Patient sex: F
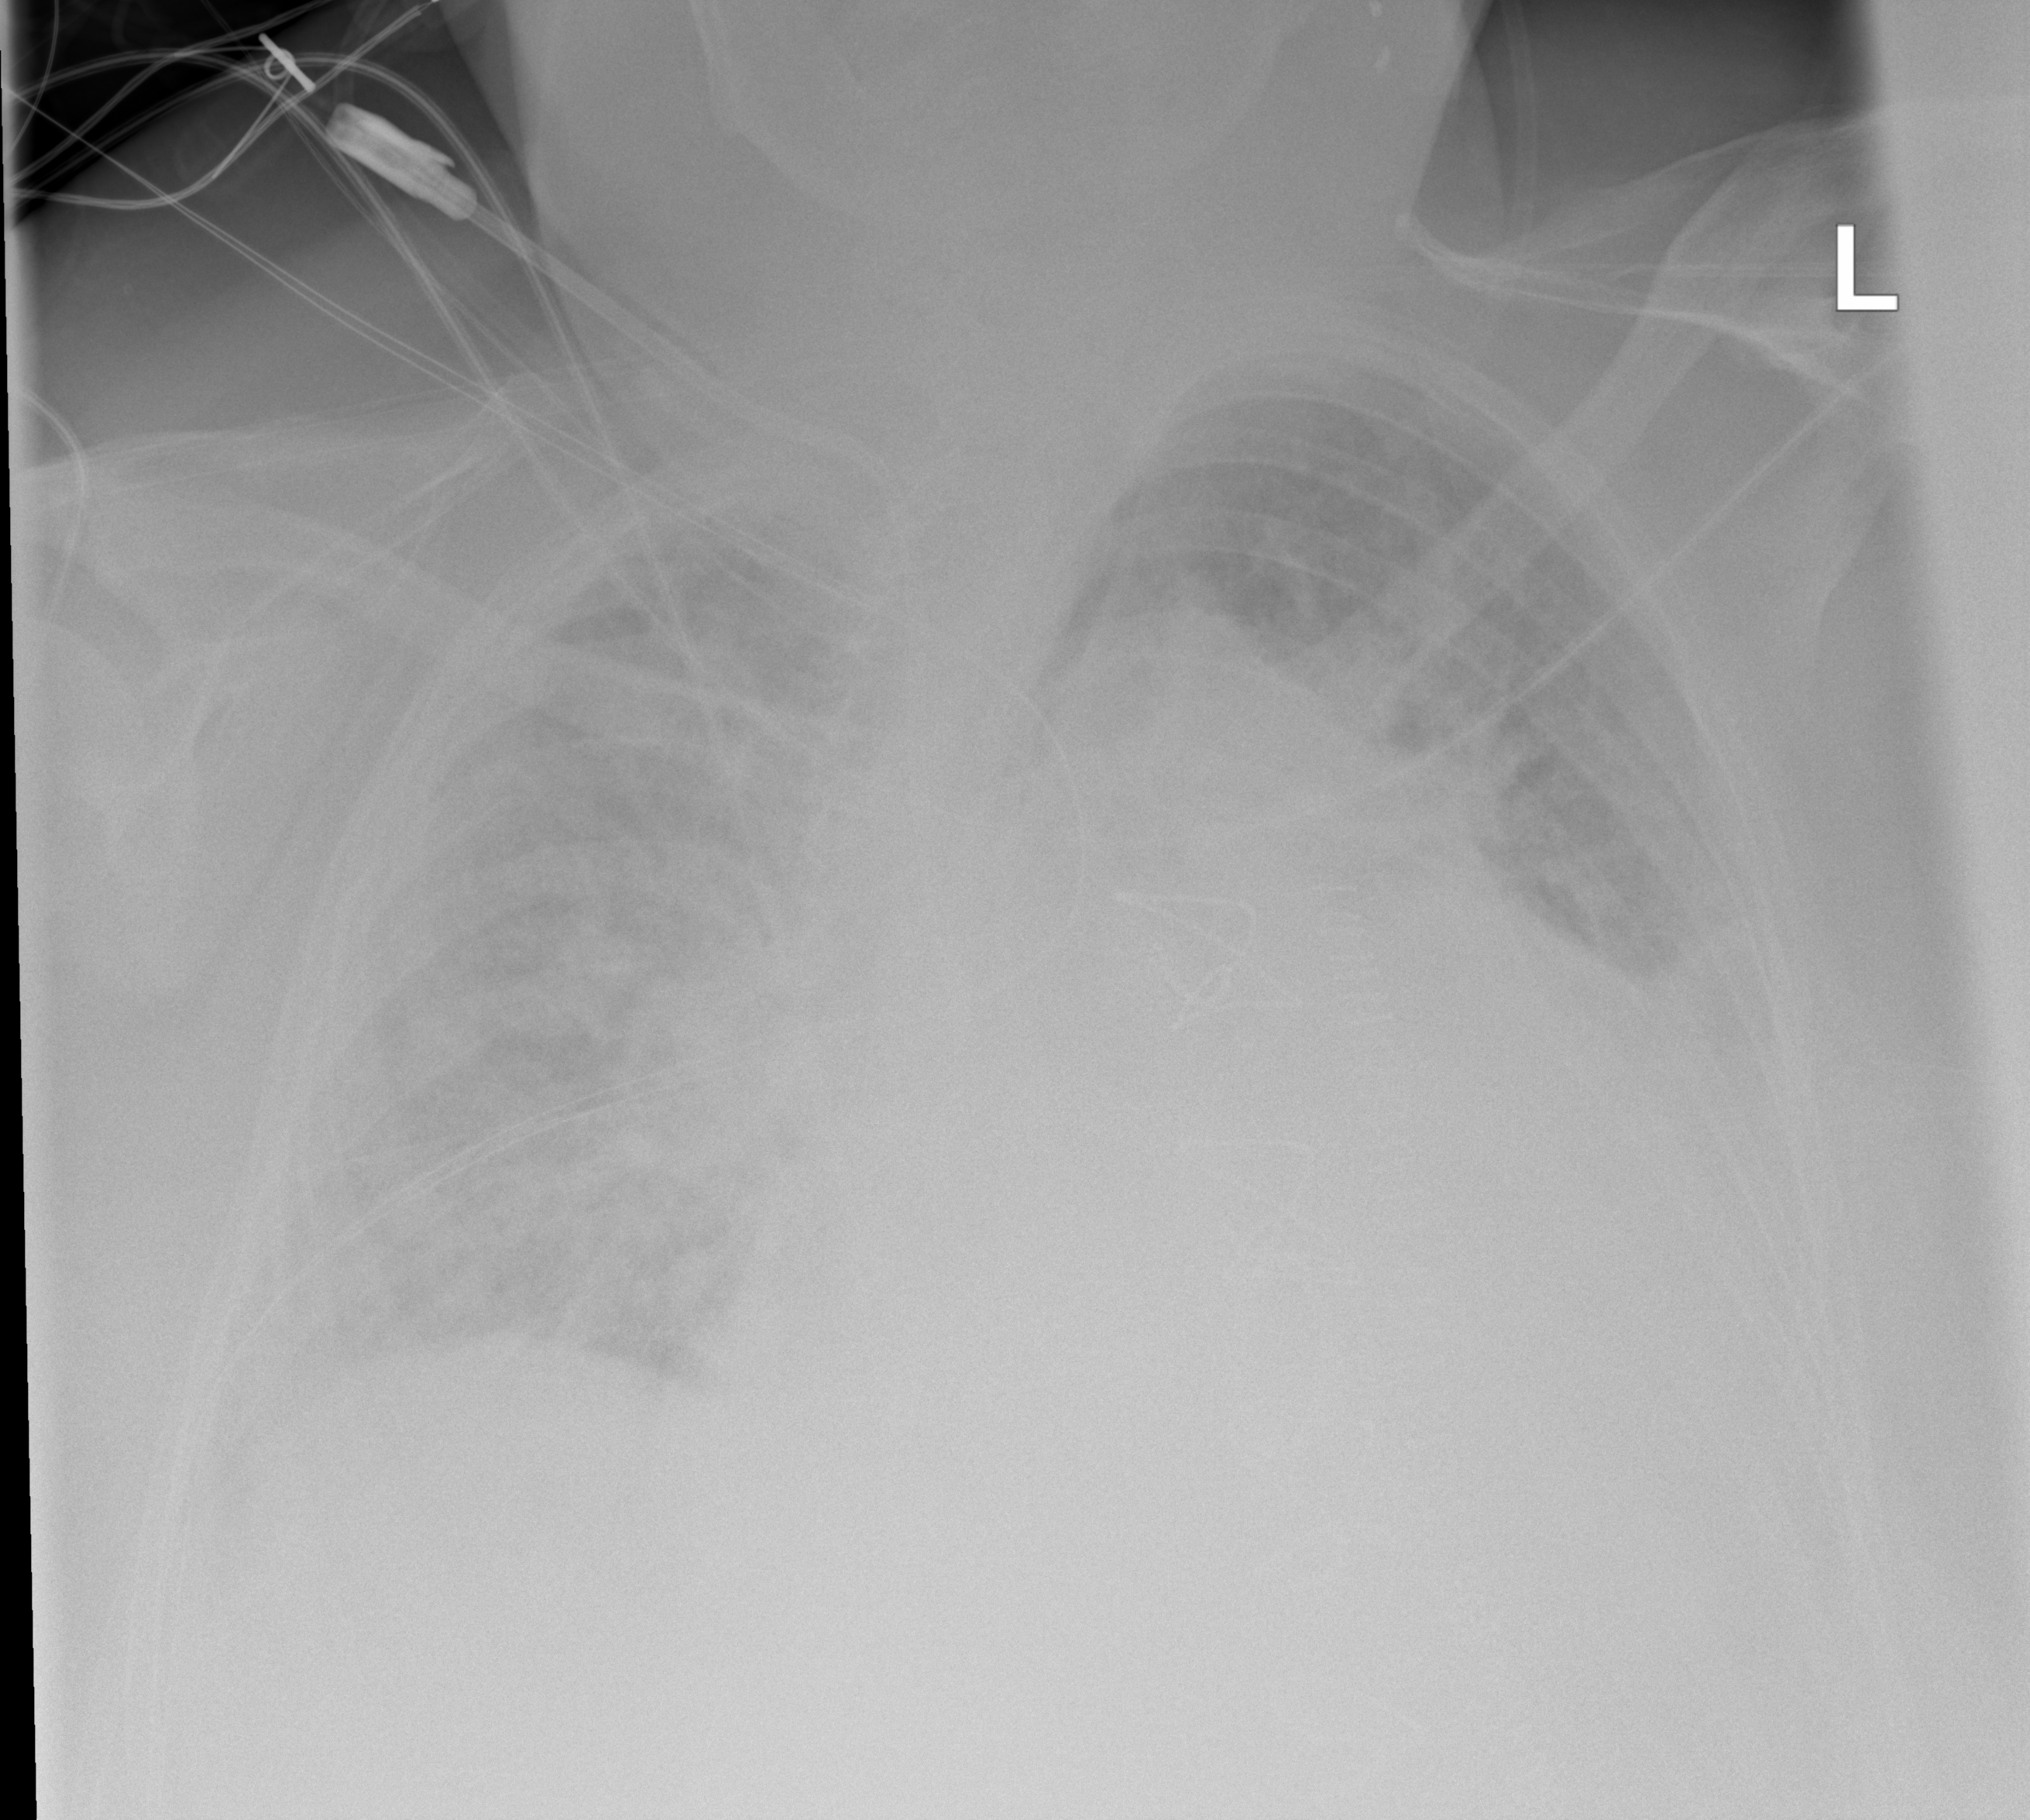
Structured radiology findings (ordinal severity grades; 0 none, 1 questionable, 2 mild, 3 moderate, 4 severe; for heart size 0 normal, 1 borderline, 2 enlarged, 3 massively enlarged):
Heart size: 2
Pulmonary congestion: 3
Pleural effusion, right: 0
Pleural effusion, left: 3
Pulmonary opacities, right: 2
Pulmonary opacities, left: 2
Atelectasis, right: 2
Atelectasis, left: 2